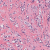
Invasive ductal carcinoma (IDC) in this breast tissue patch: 1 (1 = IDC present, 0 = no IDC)